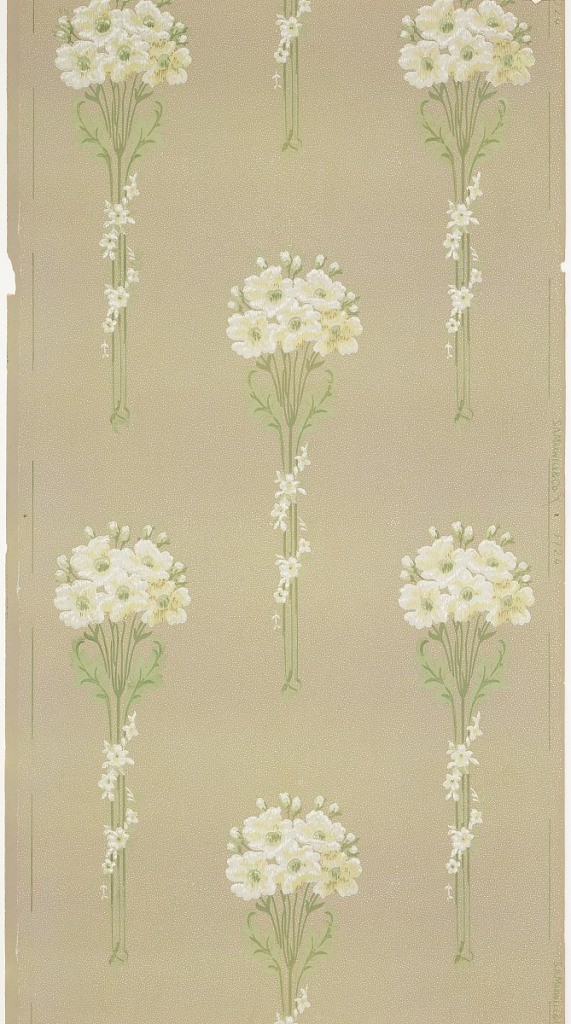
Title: Sidewall
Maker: Maxwell & Co., S.A., Chicago, Illinois, USA
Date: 1905–1915
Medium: Machine-printed paper
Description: Tall bouquets of white floweres with white floral vining wrapped around the stems. Background of irregular white dots on green-grey ground. Printed in greens and white.